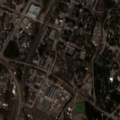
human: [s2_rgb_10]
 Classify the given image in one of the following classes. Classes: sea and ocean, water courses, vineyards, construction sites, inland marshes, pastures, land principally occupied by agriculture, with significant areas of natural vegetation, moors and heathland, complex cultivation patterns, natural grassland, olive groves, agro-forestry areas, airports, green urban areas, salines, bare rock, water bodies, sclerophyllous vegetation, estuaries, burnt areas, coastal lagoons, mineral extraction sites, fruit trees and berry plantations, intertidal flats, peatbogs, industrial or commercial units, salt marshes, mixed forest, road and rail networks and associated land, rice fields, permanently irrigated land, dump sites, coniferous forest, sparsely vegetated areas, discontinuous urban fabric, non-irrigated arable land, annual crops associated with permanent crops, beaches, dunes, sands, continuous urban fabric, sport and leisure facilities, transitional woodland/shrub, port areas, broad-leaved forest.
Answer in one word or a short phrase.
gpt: discontinuous urban fabric, land principally occupied by agriculture, with significant areas of natural vegetation